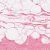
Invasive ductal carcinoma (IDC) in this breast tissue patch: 0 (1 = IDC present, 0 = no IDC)